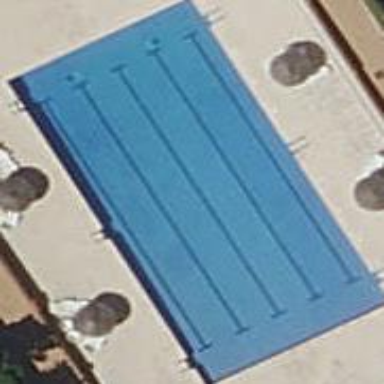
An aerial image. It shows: Swimming pool located in leisure land.